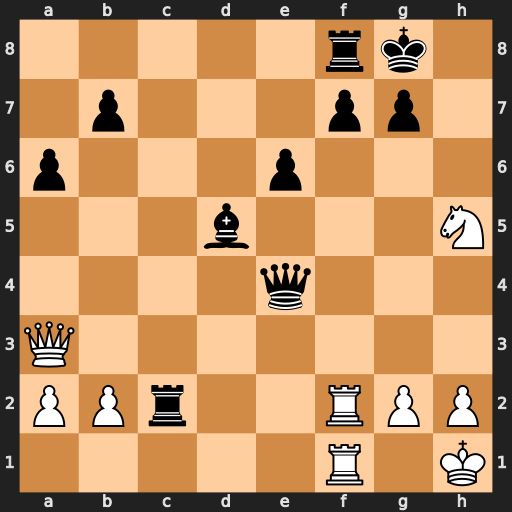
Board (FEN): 5rk1/1p3pp1/p3p3/3b3N/4q3/Q7/PPr2RPP/5R1K
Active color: w
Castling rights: -
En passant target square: -
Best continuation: Qg3 Qg6 Qxg6 fxg6 Rxf8+